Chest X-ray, AP view. Patient: 32 years old, sex M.
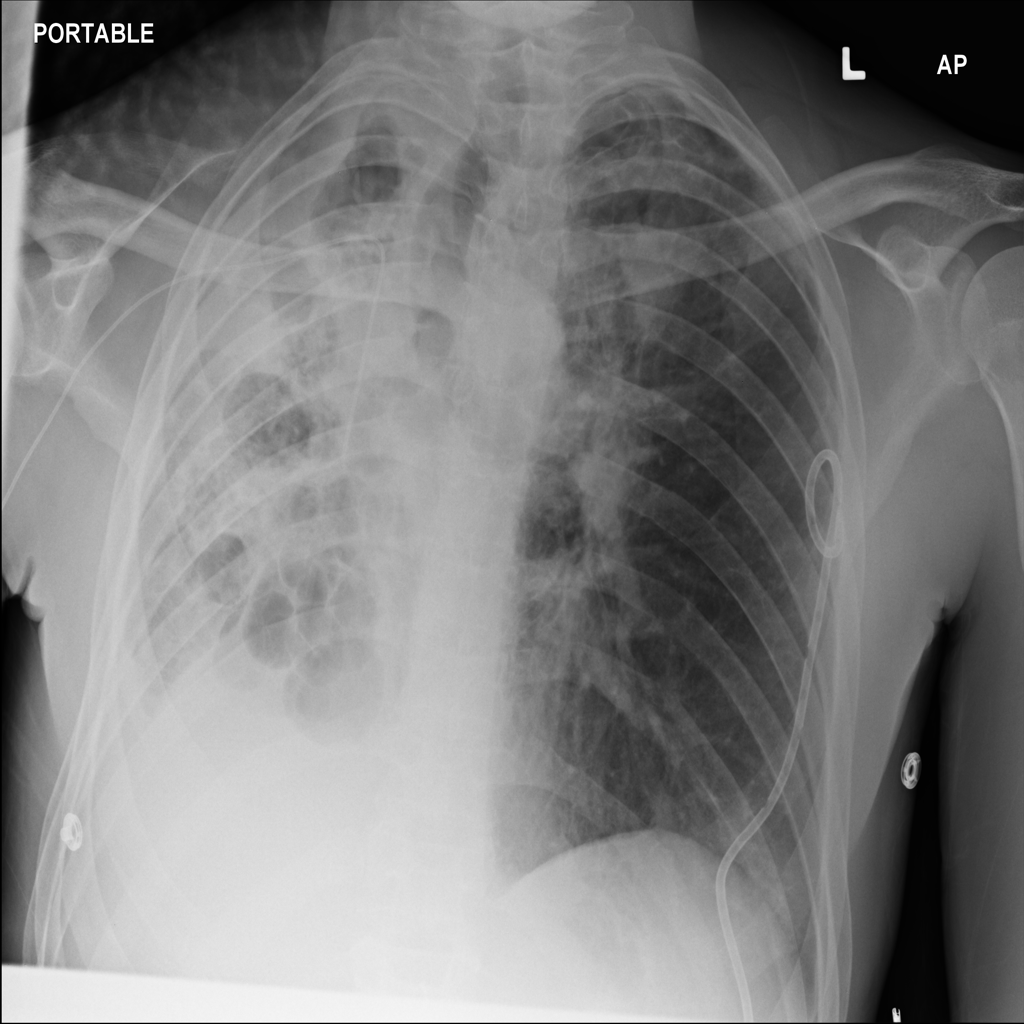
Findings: Pneumothorax